Field crop: maize
Growth stage: 2
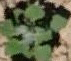
Species: chenopodium